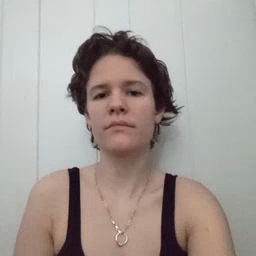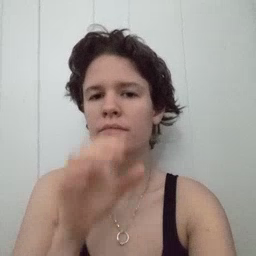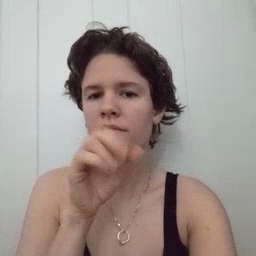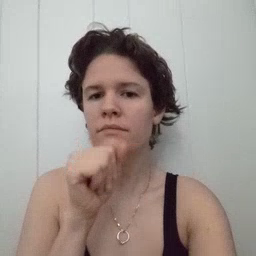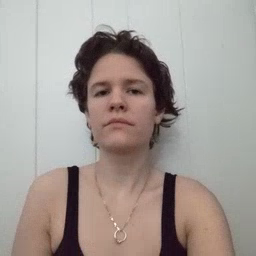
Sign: orange